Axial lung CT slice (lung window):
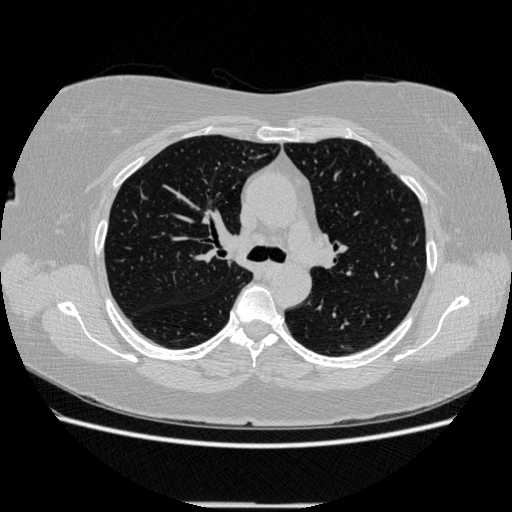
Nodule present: no